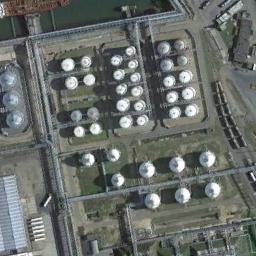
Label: storage_tank